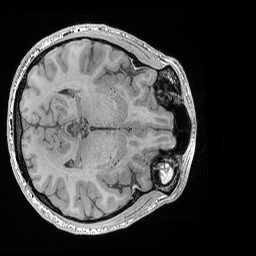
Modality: T1w
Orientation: axial
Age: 27
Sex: male
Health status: healthy
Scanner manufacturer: siemens
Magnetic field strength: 3 T
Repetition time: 0.02 s
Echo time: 0.00492 s